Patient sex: M
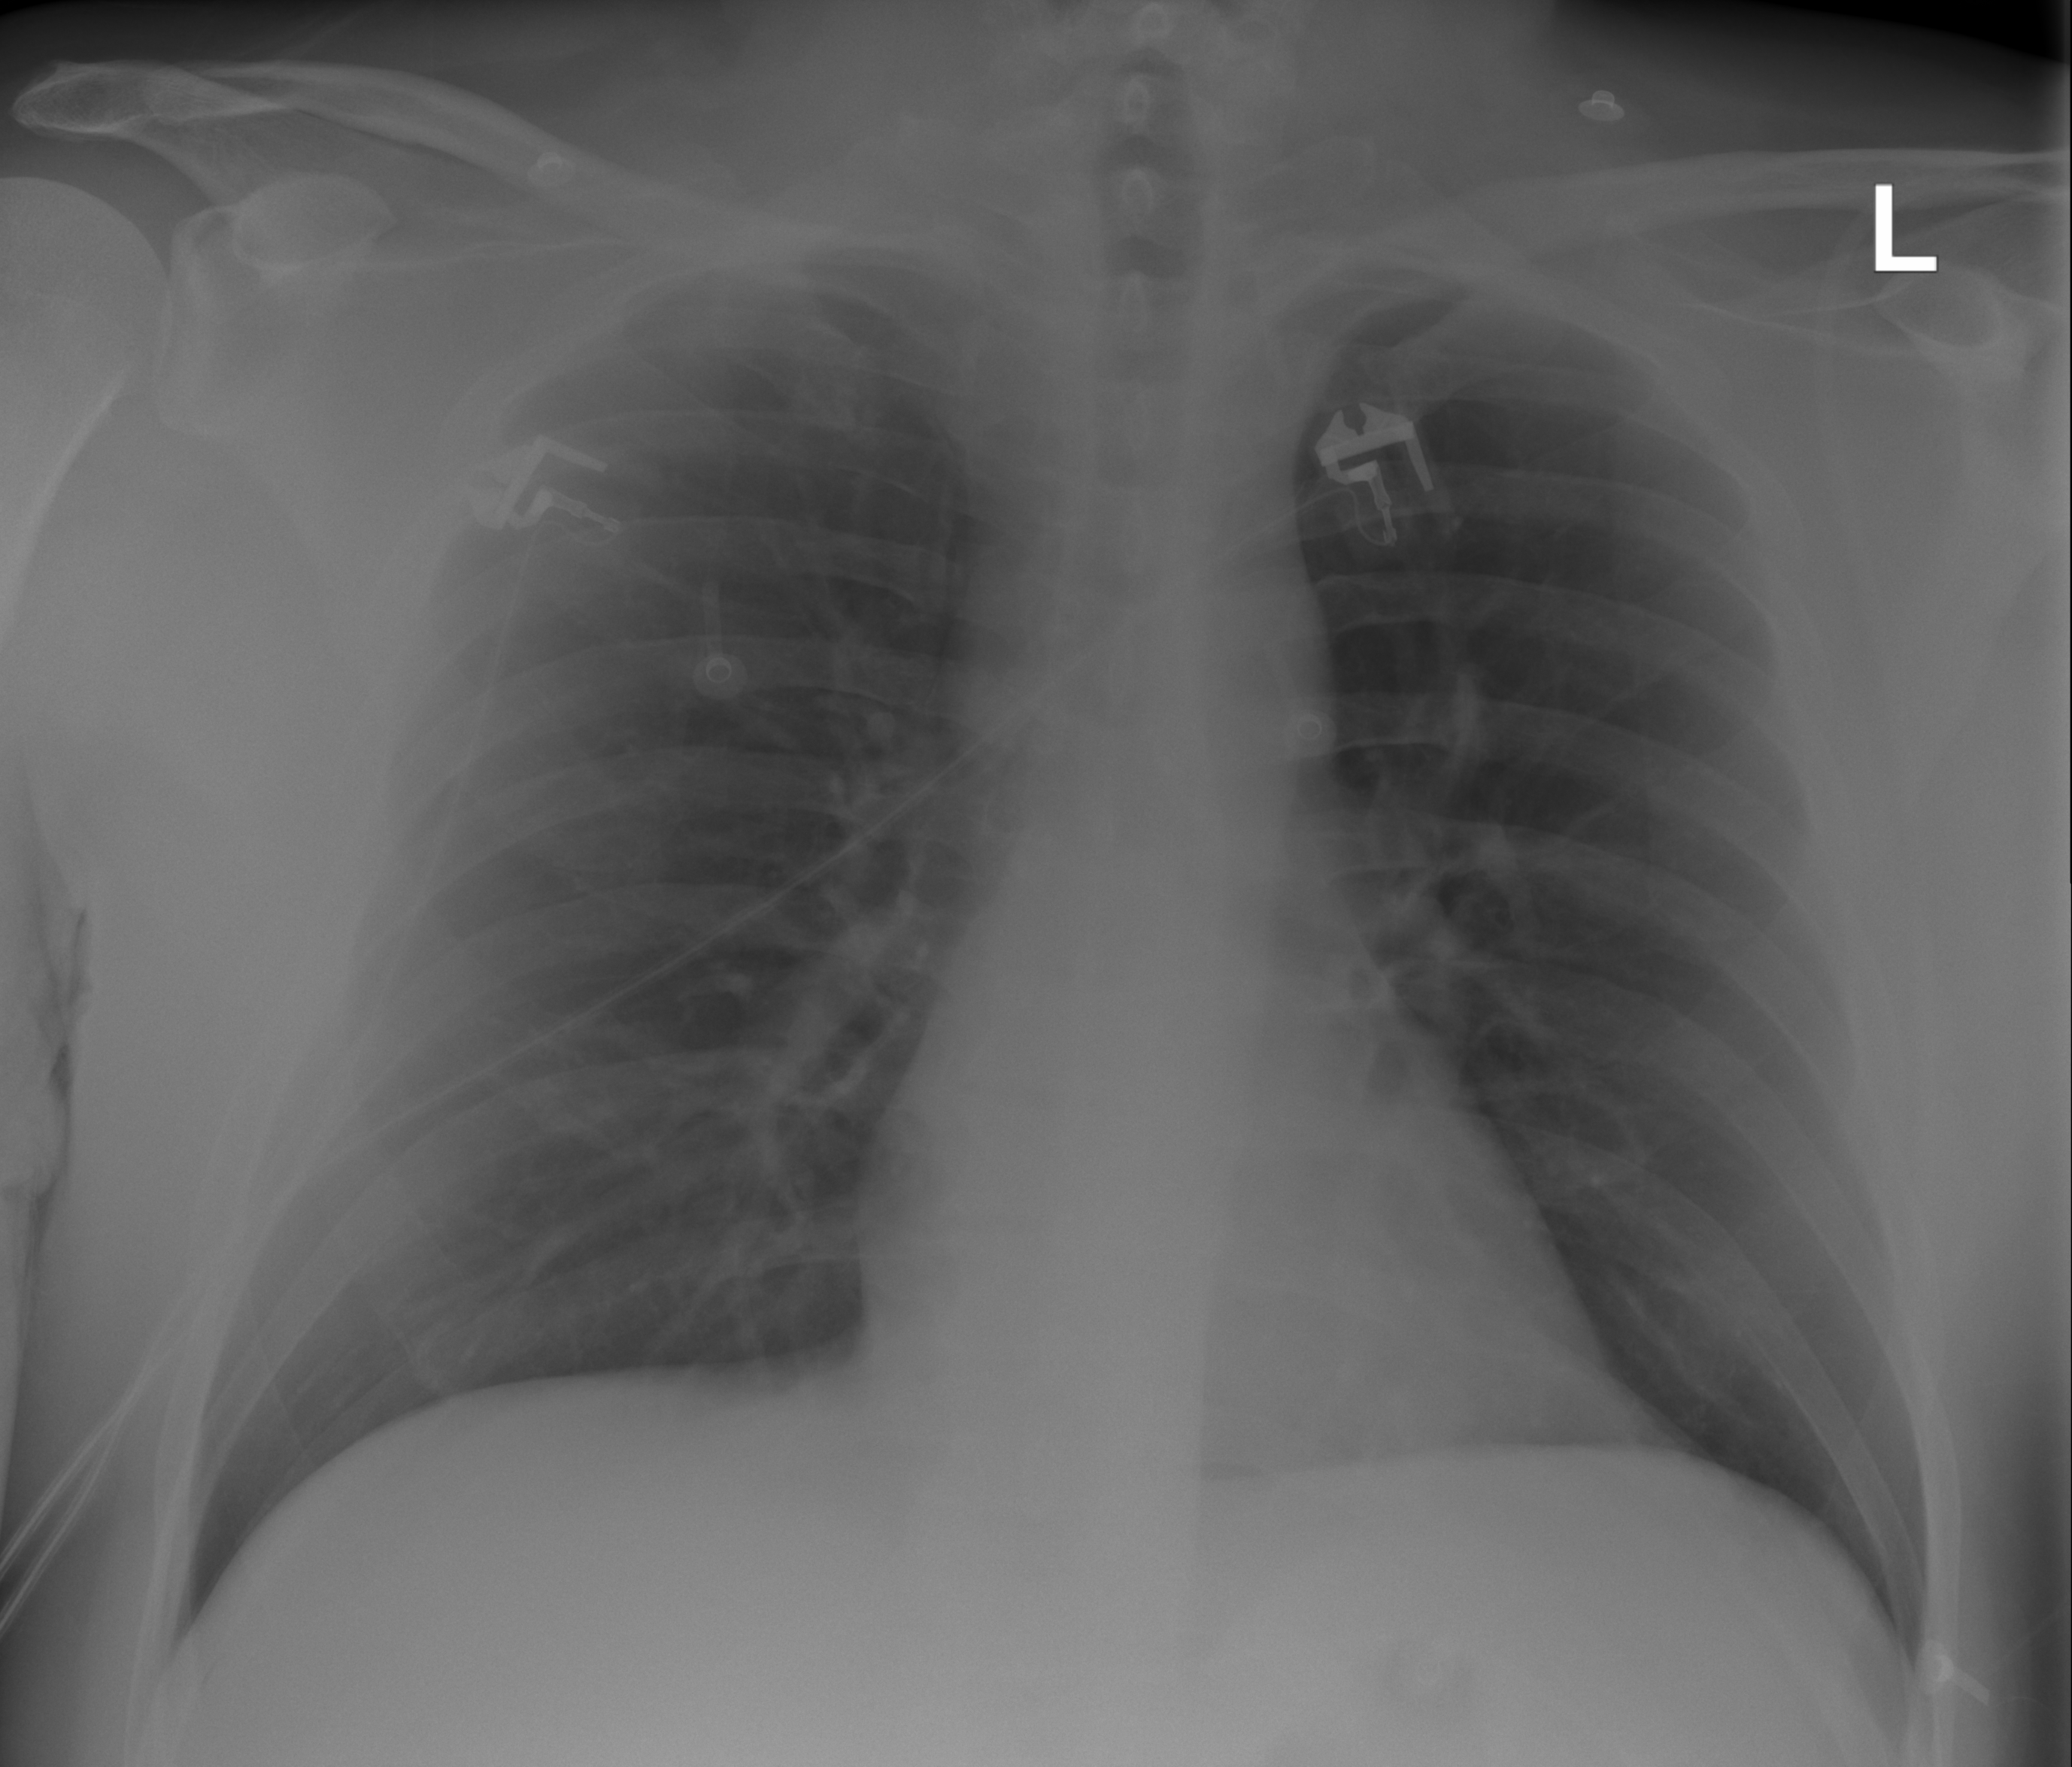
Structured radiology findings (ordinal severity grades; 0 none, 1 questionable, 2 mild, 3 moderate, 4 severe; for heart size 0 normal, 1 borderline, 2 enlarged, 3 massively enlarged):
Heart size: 0
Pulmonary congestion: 0
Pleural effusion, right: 0
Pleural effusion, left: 0
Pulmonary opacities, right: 0
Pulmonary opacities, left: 0
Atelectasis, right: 1
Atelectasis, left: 1